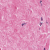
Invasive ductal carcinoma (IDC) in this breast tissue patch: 0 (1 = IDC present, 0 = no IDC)